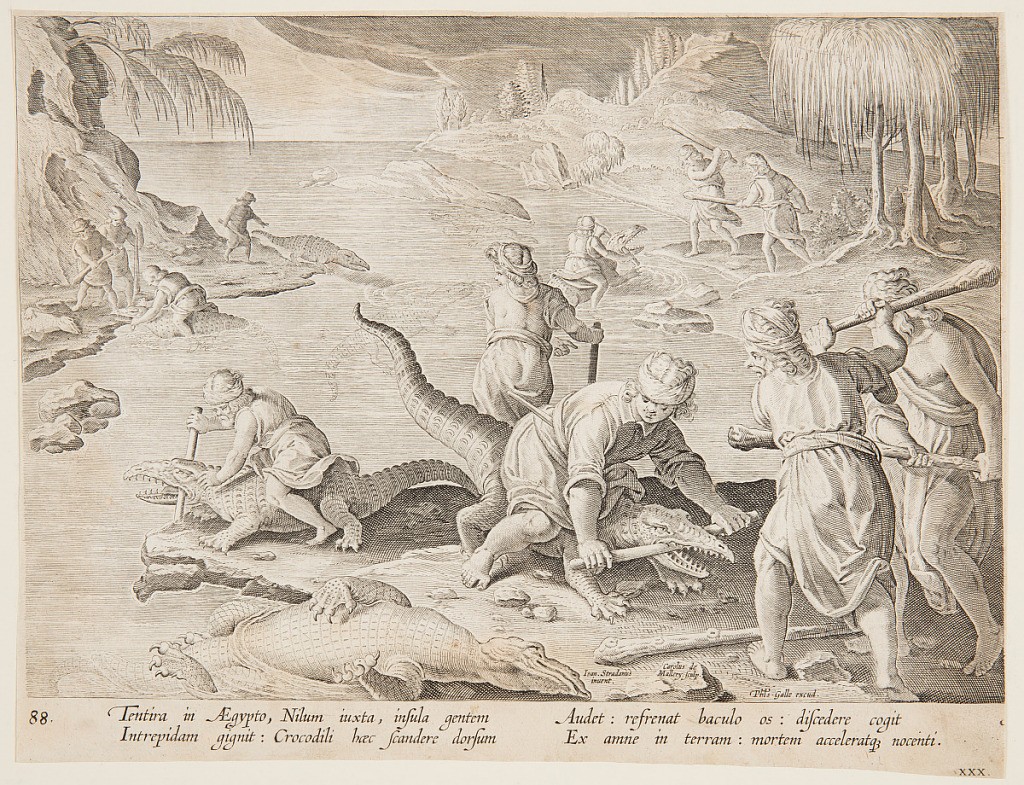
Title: Crocodile Hunt in Tentyra, in Egypt, plate 30 from the Venationes Ferarum, Avium, Piscium series
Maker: Jan van der Straet, called Stradanus, Flemish, 1523–1605
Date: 1596 or after
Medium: Black ink on paper
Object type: Print
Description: Horizontal rectangle. The jaws of the crocodiles are pried open and a stick inserted to render them helpless while they are clubbed to death. At lower right, in the foreground, one man sits astride a crocodile, holding the stick in place, while two others prepare to use their clubs. Near lower right: "Ioan. Stradanus / invent..Carolus de / Mallery Sculp.; Phls Galle excud." Below: "TENTIRA IN AEGYPTO..."